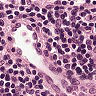
Metastatic tissue present: no